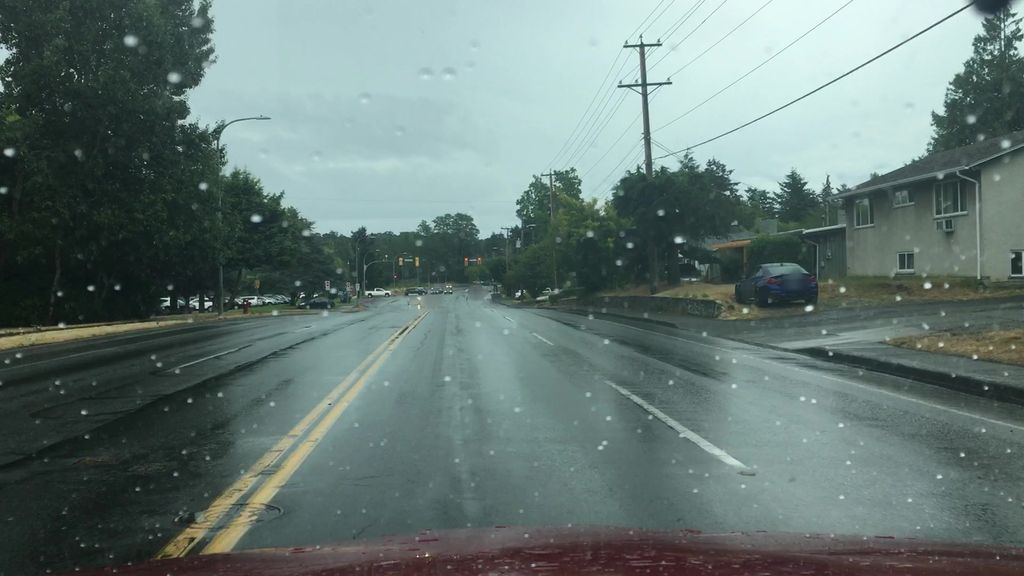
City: victoria